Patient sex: F
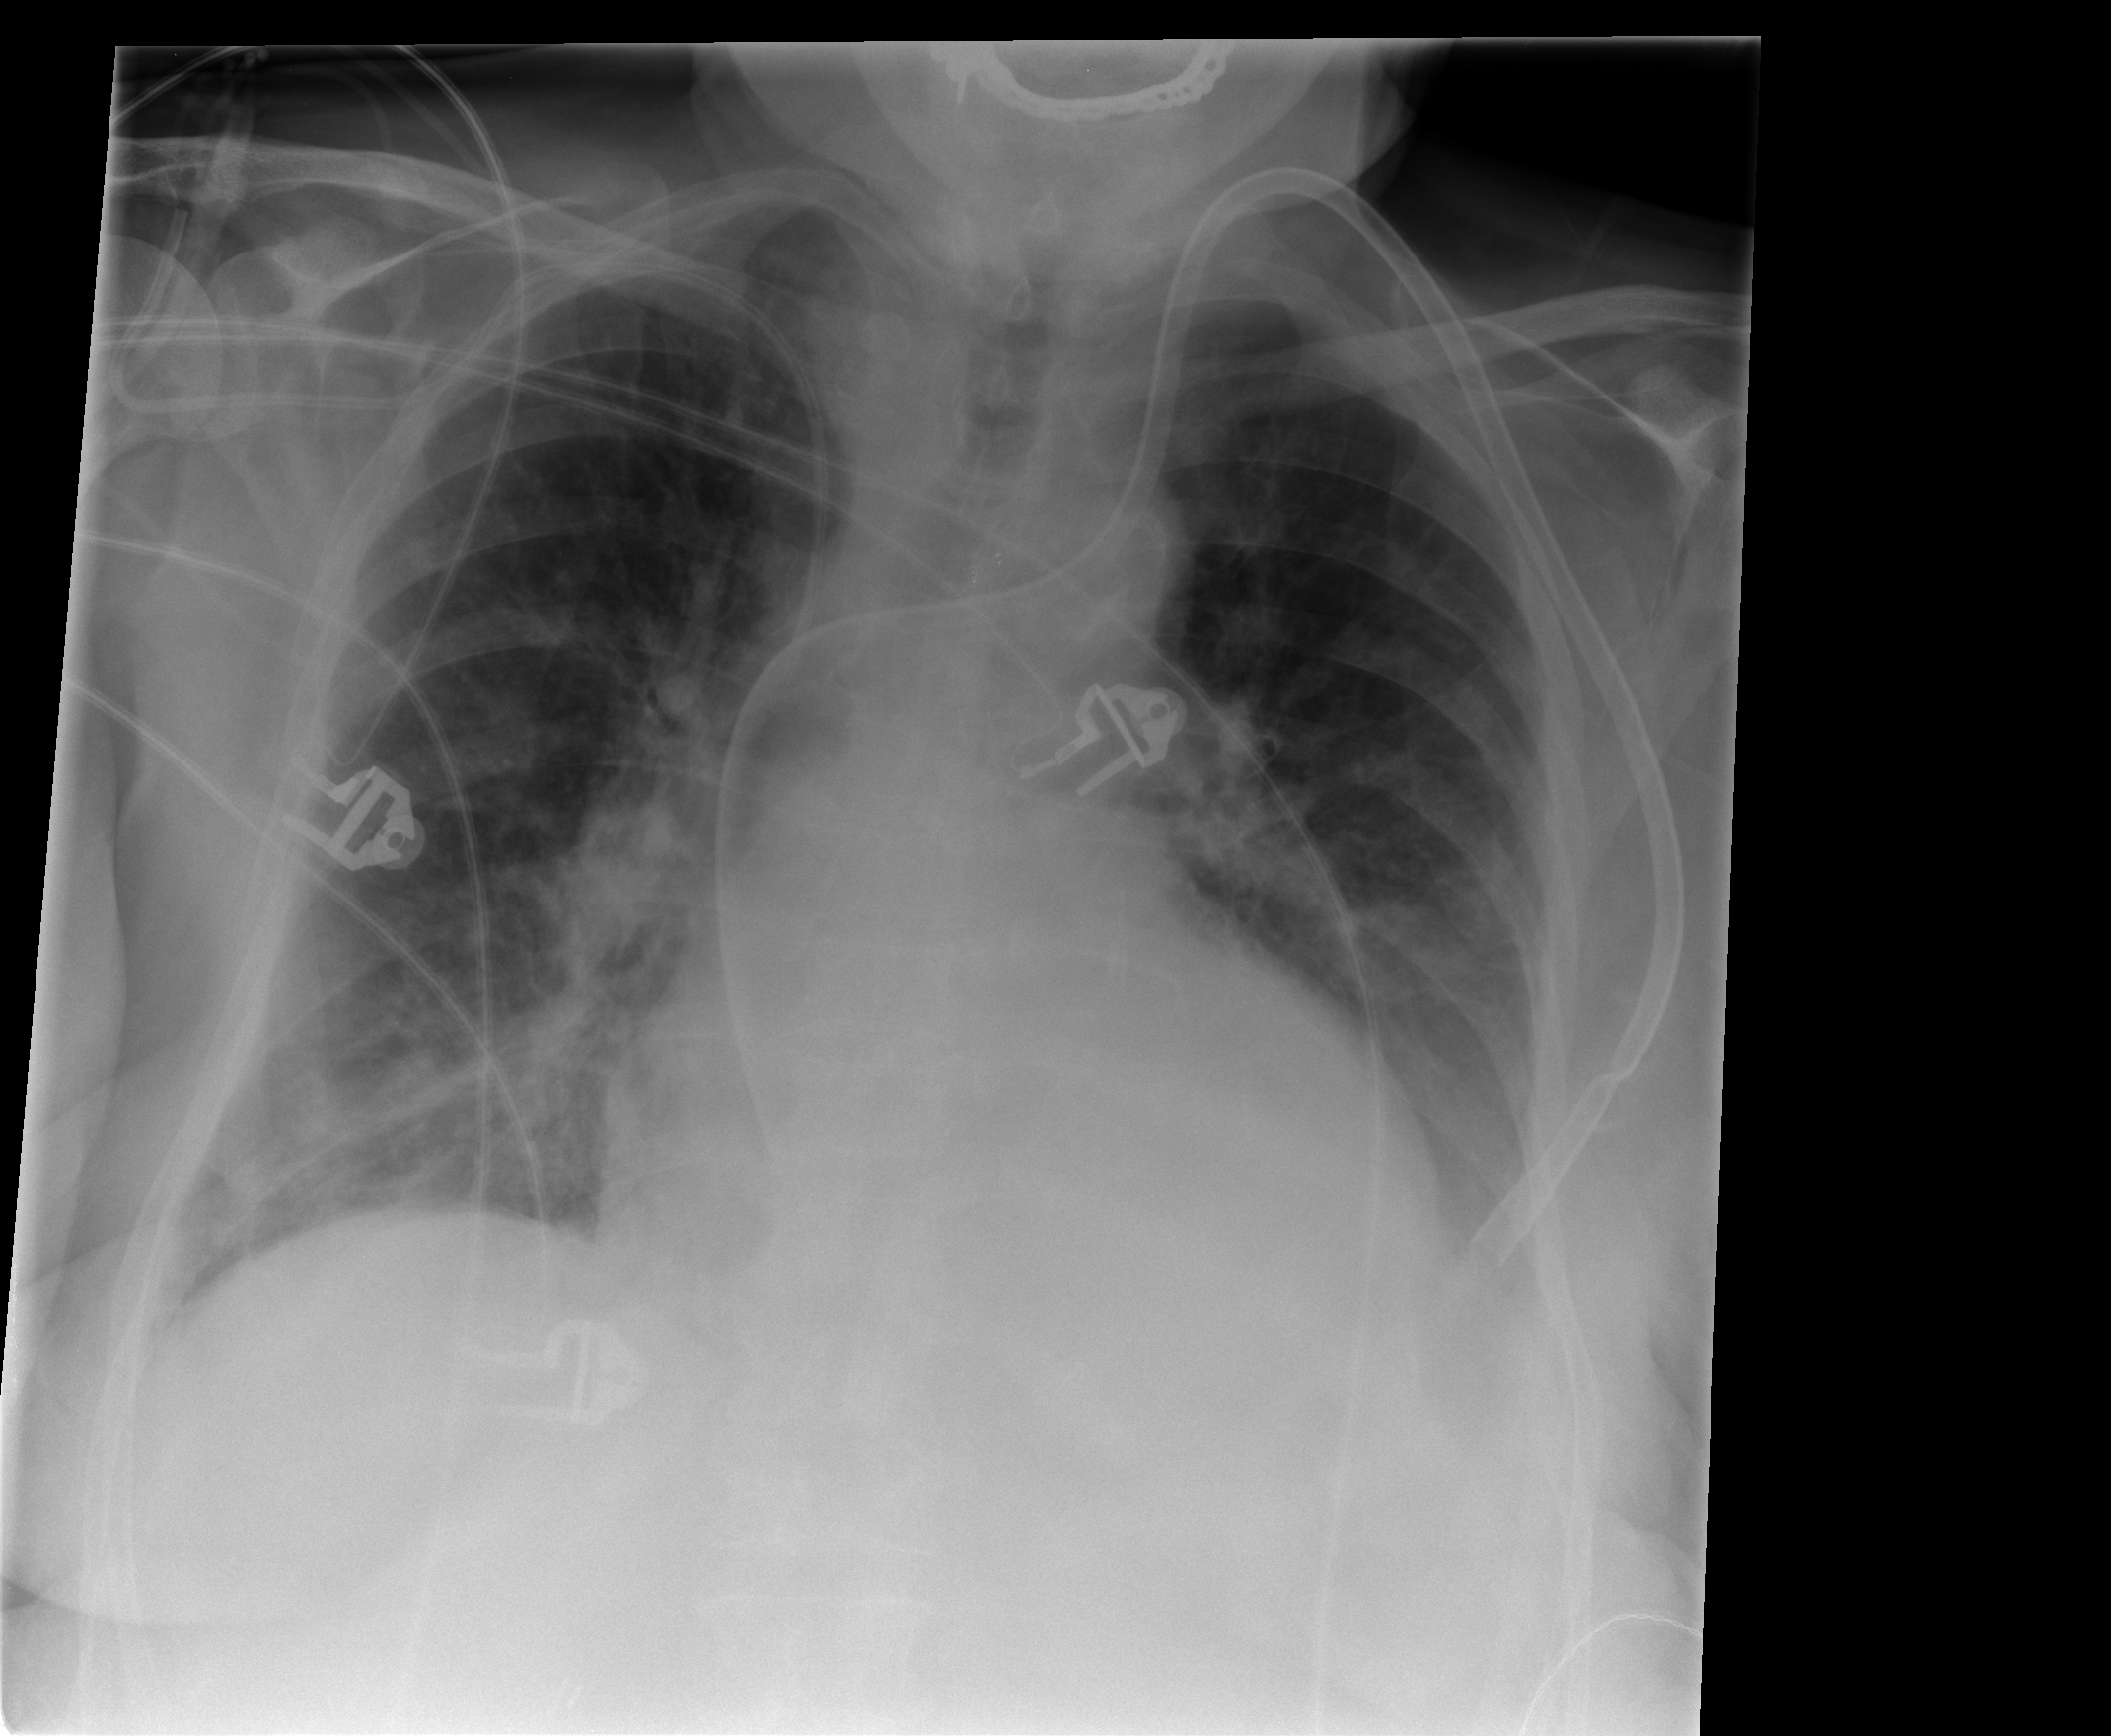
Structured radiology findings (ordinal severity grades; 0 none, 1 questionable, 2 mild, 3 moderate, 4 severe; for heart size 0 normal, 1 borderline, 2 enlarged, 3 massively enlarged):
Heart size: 1
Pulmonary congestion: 1
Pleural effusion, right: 0
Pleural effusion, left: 2
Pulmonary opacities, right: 3
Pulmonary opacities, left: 0
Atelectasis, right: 2
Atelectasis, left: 2